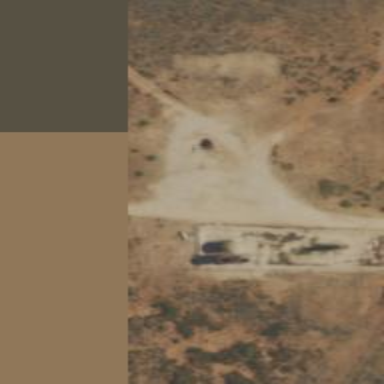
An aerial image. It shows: Petroleum well that is man-made.